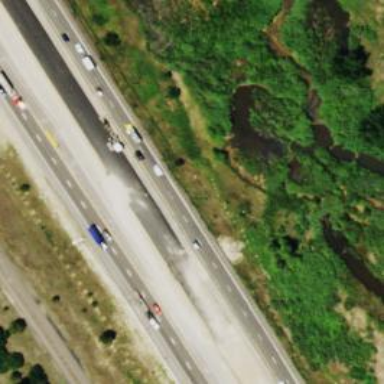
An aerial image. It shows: Asphalt motorway.